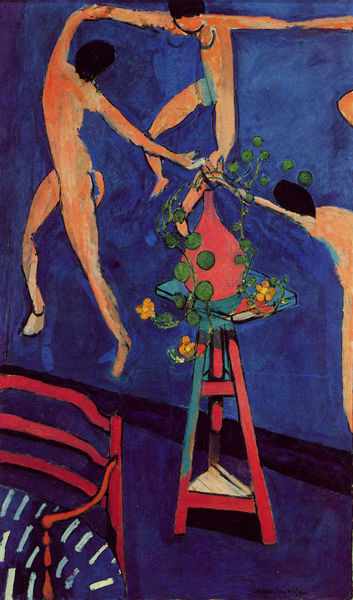
Titel: Capucines à "La danse" (II)
Künstler: Henri Matisse
Standort: Moskva
Institution: The Pushkin State Museum of Fine Arts
Schlagwörter: akt, blau, gemälde, nackt, grün, menschen, ausschnitt, blumen, frau, schwarz, stuhl, tisch, weiss, rot, malerei, tanz, wand, hände, öl, haare, personen, tanzen, rosa, vase, umarmung, lehne, abstrakt, bank, schemel, kissen, bezug, streifen, tischchen, ranke, blumenranke, reigen, gemeinsam, tänzer, matisse, chagall, moma, new york